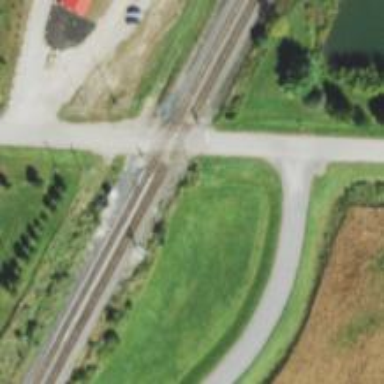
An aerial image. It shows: Level crossing along the railway.